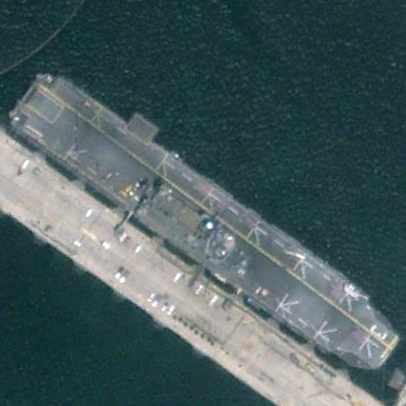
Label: assault